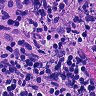
Metastatic tissue present: yes